Question: I'm using the attached image to explain what I meant.
- I have a few classes managed by NInject. Some of them have a few singleton instances, and others are in transient scope. In the image, blue rectangles are singltons, red are transient. The Processor depends on other classes or instances.- I want to get the instance of Processor each time by using kernel.Get. However, each time I want to use different values for the objects used by the Processor. See Action1 and Action2 in the image. The code is not real but just for explanation here.
Is there any existing way can meet my needs?
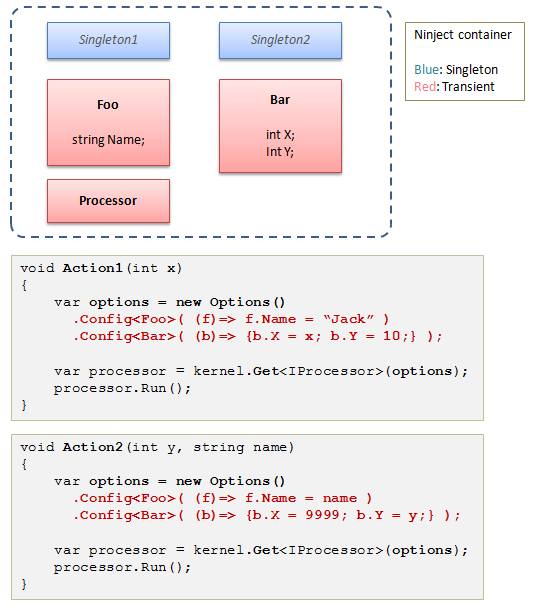
Answer: You should be able to pass constructor arguments given that your Processor takes those dependencies as arguments in the constructor.
'''
var foo = new Ninject.Parameters.ConstructorArgument("foo", new Foo());
var bar = new Ninject.Parameters.ConstructorArgument("bar", new Bar());
var processor = kernel.Get<IProcessor>(foo, bar);
public Processor (Foo foo, Bar bar){
this.foo = foo;
this.bar = bar;
}
'''